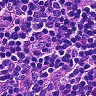
Metastatic tissue present: no